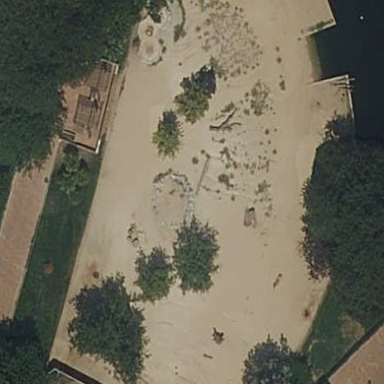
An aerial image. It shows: Wall in sandy natural setting.